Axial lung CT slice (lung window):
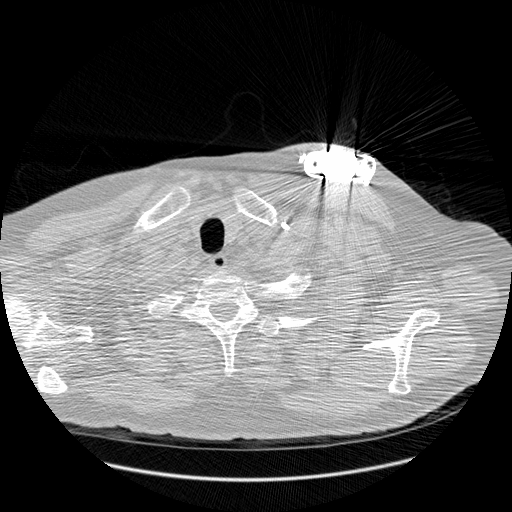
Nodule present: no